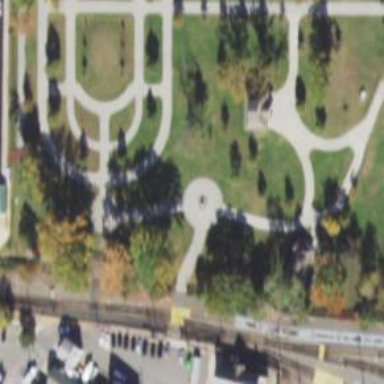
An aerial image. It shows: Memorial site with historic significance.